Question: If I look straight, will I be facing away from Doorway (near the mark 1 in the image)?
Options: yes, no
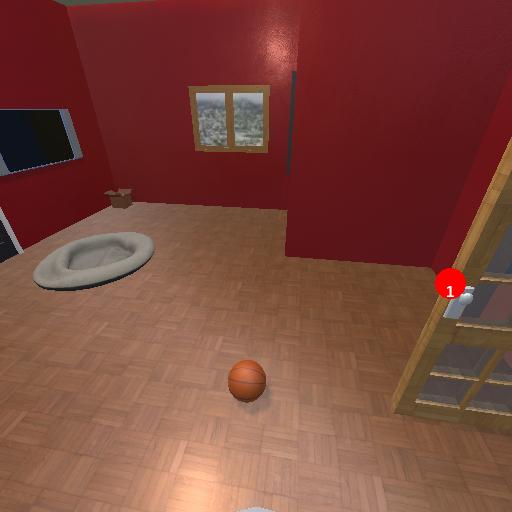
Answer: yes